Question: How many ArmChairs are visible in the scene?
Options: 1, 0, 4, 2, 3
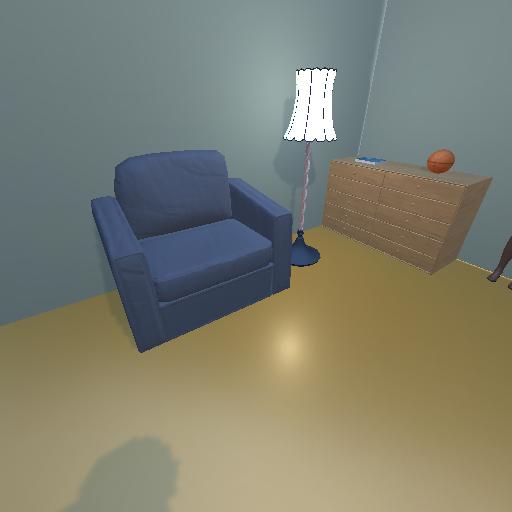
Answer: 1